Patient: sex M, age 80
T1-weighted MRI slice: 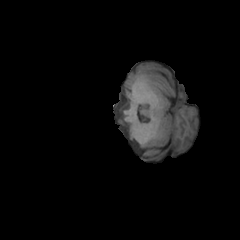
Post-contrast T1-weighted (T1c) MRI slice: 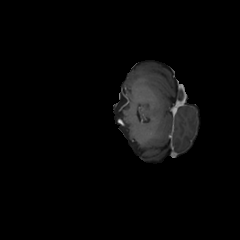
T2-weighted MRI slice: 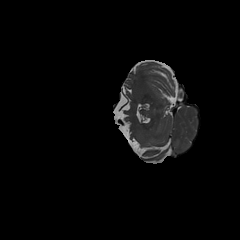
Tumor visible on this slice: no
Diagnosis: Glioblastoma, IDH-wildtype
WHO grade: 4